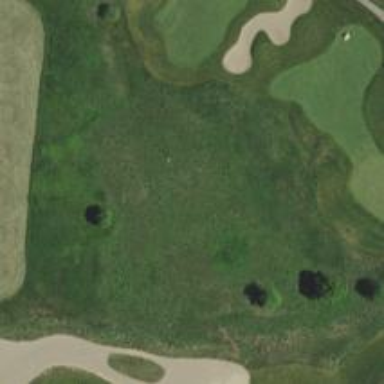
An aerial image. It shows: Area of rough grass used for golf.